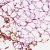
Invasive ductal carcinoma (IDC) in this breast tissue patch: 0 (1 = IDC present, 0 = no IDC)